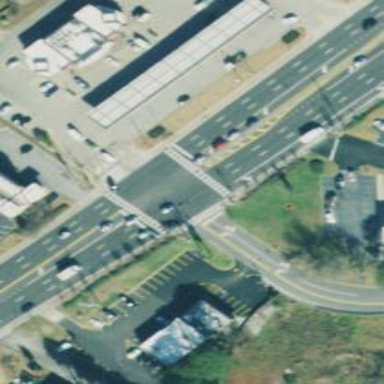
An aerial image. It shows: Zebra crossing on footway.